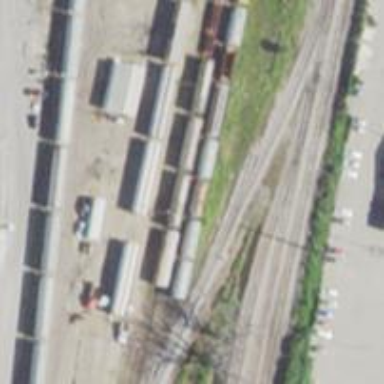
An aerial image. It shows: Unused railway yard.